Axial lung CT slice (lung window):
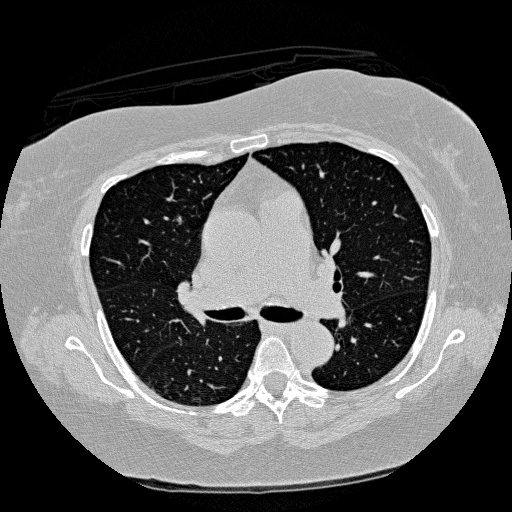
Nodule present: yes
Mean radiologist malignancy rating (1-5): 2